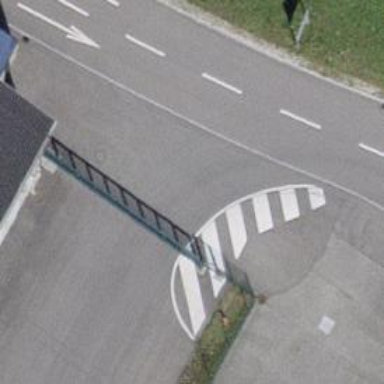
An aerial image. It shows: Gate.